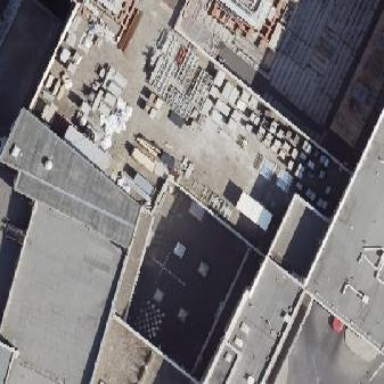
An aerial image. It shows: Commercial building with flat roof.